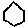
Label: hexagon